Field crop: maize
Growth stage: 2
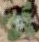
Species: chenopodium